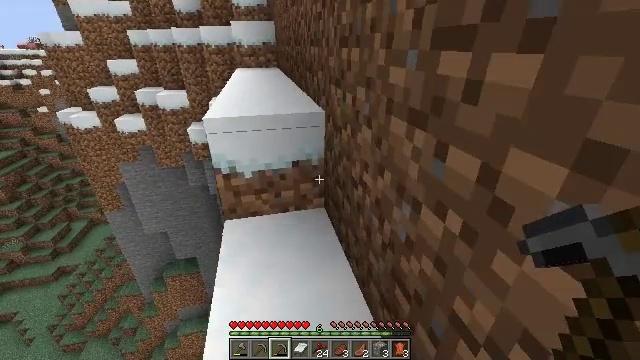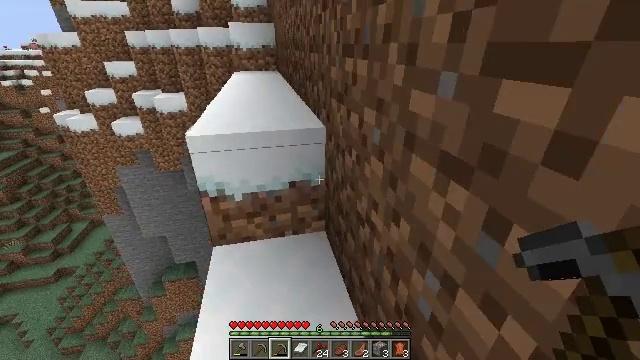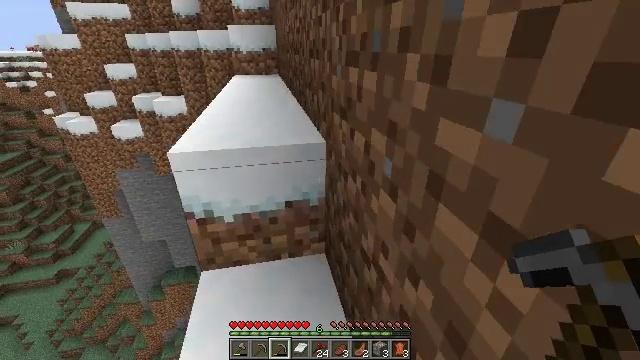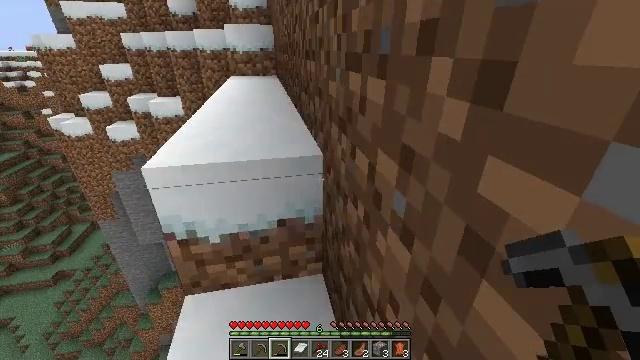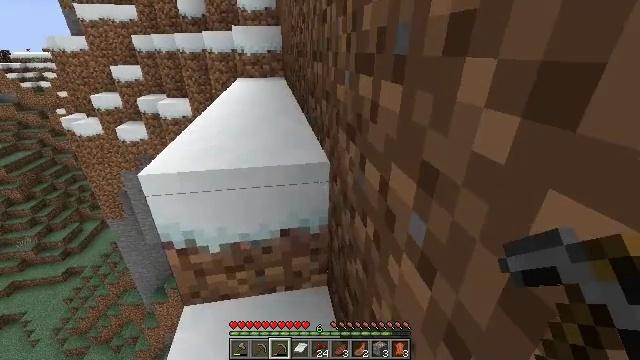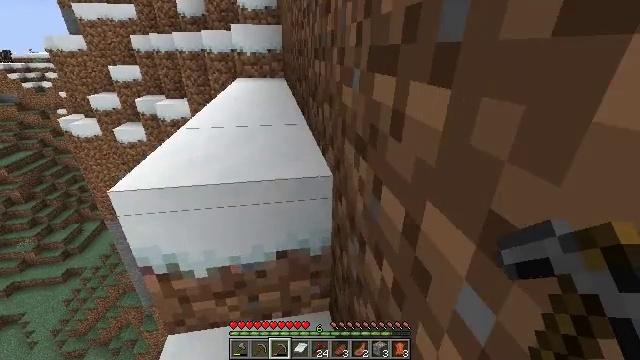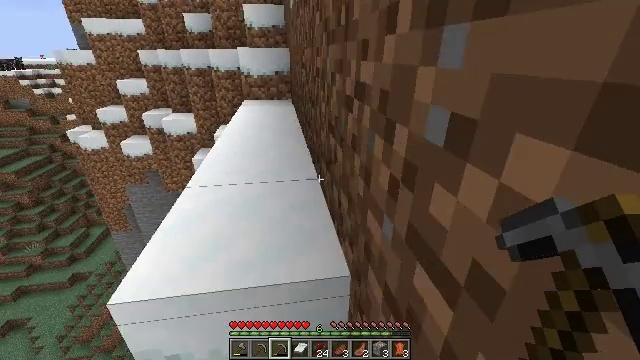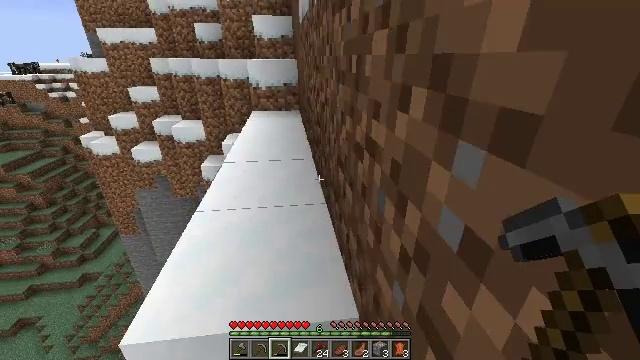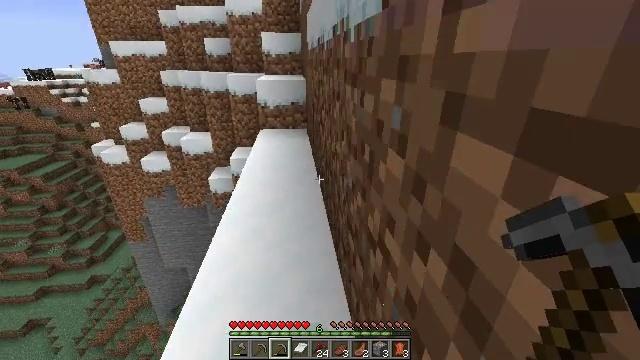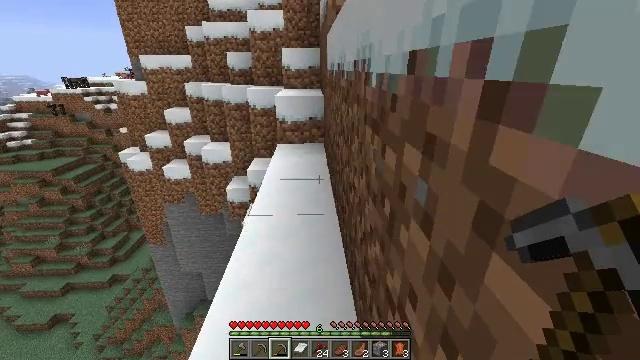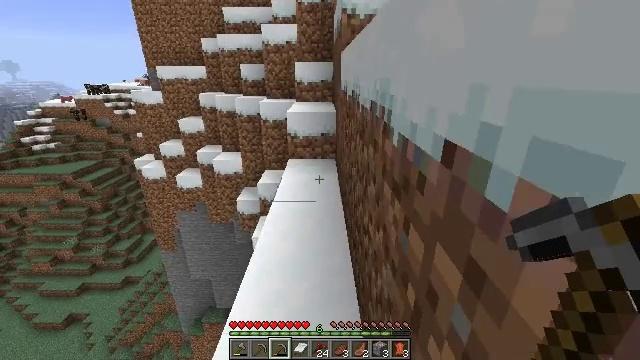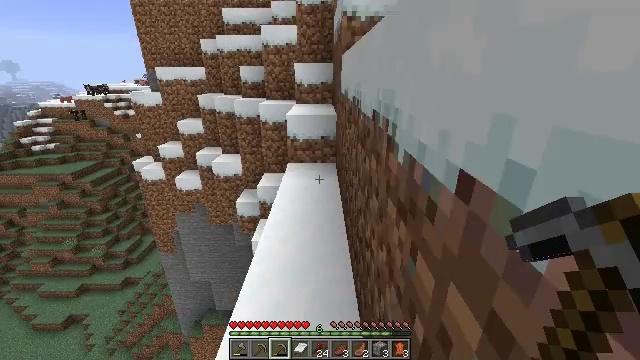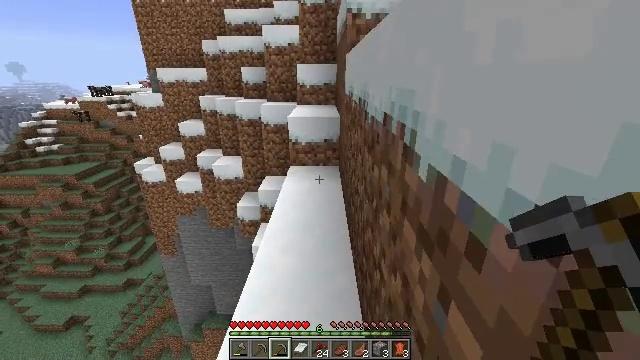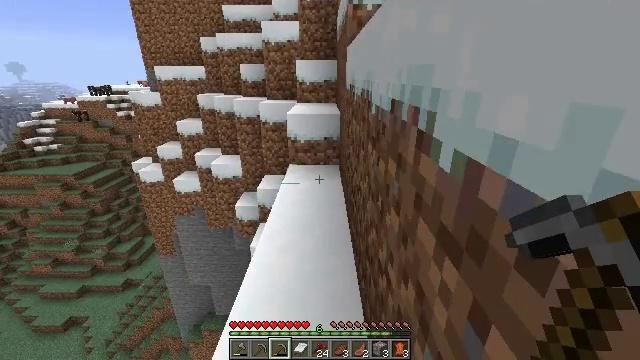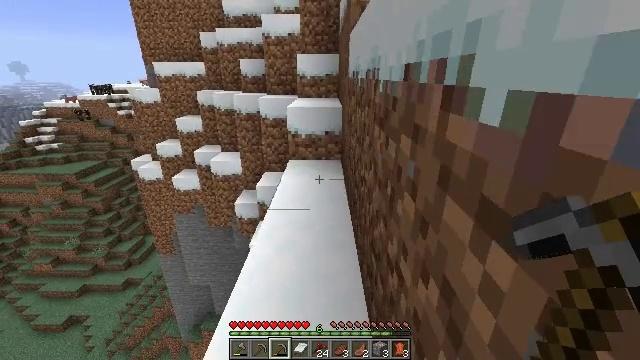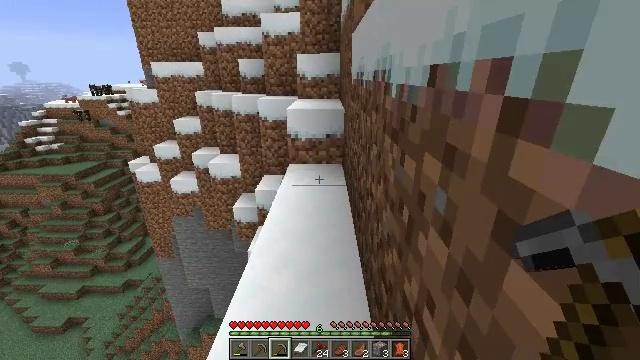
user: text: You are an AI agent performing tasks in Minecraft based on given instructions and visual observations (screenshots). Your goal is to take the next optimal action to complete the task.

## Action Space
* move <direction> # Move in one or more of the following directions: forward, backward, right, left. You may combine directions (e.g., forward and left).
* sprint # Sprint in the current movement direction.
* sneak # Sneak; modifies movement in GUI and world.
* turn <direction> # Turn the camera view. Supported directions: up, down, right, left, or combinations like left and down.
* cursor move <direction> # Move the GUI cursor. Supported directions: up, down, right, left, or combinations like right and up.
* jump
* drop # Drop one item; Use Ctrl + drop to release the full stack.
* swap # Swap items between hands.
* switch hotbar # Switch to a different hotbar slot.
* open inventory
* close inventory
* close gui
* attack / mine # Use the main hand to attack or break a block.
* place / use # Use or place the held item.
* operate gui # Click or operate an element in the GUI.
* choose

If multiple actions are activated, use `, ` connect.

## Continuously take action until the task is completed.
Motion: motion action
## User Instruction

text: Collect the mushroom stem from giant mushrooms.
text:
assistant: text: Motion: move forward
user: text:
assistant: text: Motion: move forward
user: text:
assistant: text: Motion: move forward
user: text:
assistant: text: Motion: move forward, turn left
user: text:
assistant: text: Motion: move forward
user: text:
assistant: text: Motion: move forward, turn left, jump
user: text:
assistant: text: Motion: move forward, turn left, jump
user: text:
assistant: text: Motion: move forward, turn left, jump
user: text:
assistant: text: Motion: move forward, turn left and up, jump
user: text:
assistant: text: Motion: move forward, turn left and up
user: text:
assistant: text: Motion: move forward
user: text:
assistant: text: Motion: no_op
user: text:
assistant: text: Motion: no_op
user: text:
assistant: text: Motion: no_op
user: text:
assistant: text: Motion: no_op
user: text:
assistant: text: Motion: no_op
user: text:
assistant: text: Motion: no_op
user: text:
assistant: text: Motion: no_op
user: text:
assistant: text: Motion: no_op
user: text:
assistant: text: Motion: no_op
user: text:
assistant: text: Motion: move forward
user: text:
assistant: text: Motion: move forward
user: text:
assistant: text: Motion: move forward
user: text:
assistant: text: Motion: move forward
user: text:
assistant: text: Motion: move forward, turn down
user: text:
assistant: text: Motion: move forward, turn down
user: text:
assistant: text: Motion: move forward, turn down
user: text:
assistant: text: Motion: turn down
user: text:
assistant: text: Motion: turn down
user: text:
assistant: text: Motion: turn down